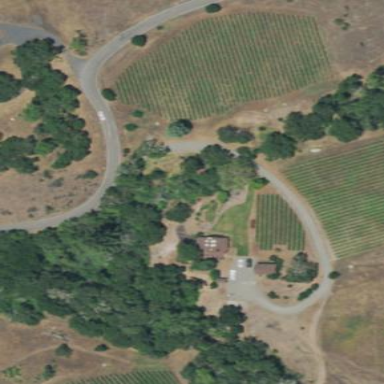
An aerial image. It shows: Vineyard with wine grapes as the crop.